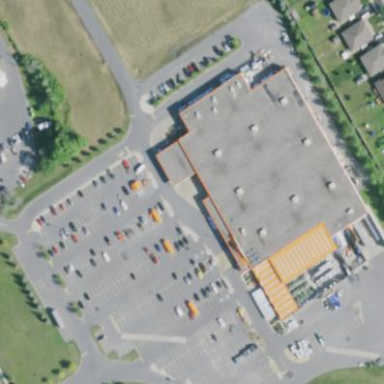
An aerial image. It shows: Retail area.